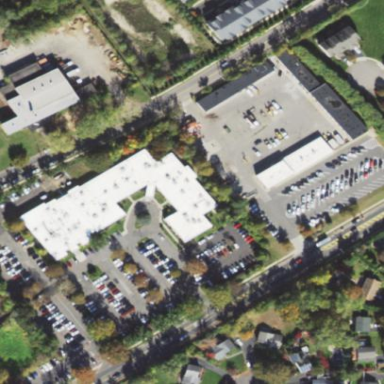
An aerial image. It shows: Commercial building.